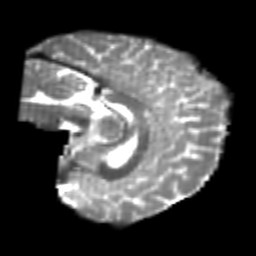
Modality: T2w
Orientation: sagittal
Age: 22
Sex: female
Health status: healthy
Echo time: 0.074 s